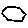
Label: hexagon